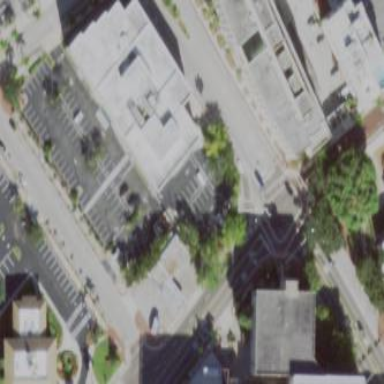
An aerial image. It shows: Public building.